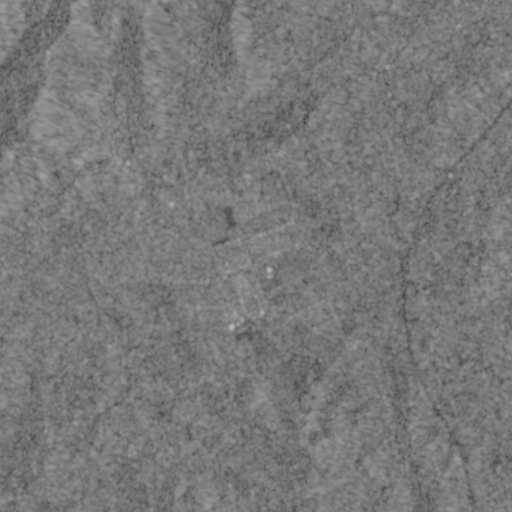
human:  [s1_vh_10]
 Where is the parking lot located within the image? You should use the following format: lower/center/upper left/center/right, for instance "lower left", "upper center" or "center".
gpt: The parking lot is located in the lower right of the image.
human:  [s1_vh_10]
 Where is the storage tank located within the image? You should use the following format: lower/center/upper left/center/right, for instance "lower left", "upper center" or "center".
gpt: The storage tank is located in the center of the image.
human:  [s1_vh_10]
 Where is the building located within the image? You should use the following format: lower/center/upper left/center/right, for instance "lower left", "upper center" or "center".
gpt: There is no building in the image.

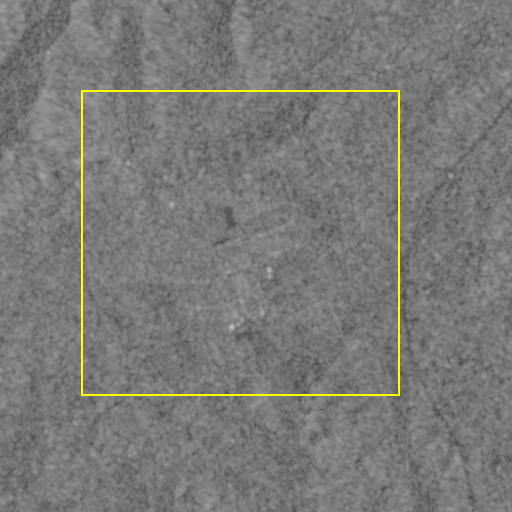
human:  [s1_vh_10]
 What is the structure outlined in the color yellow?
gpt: The structure outlined in yellow is a crop field.
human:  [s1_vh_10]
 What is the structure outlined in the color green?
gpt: There is no green outline.